Question: What is the value of this measurement?
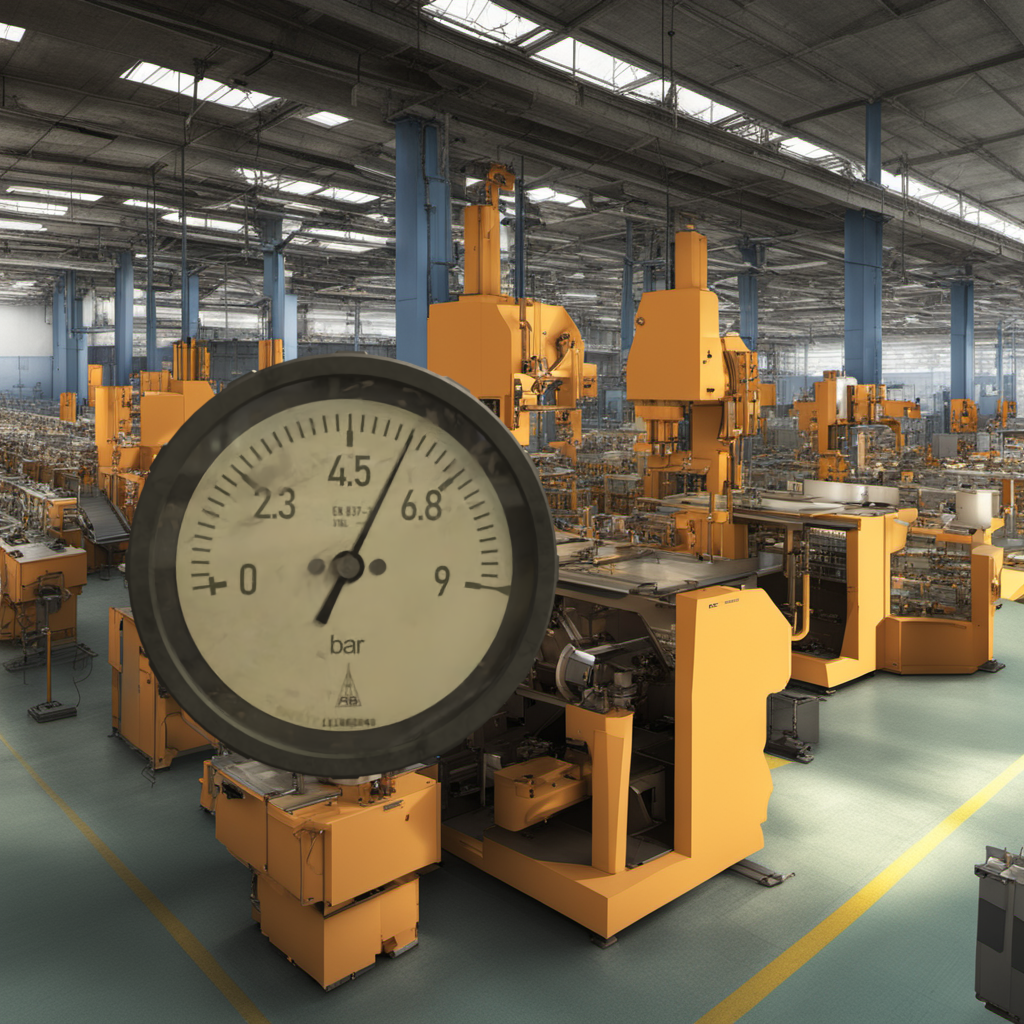
Answer: The result is 5.62
Question: What is the range of the measurement shown in the image?
Answer: The range is from 0 to 9
Question: What is the minimum and maximum reading range of the measurement in the image?
Answer: The minimum value is 0 and the maximum value is 9